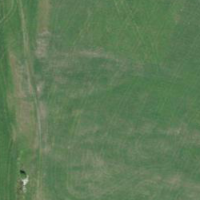
EUNIS habitat code: 24
Species observed at this site:
Sambucus racemosa